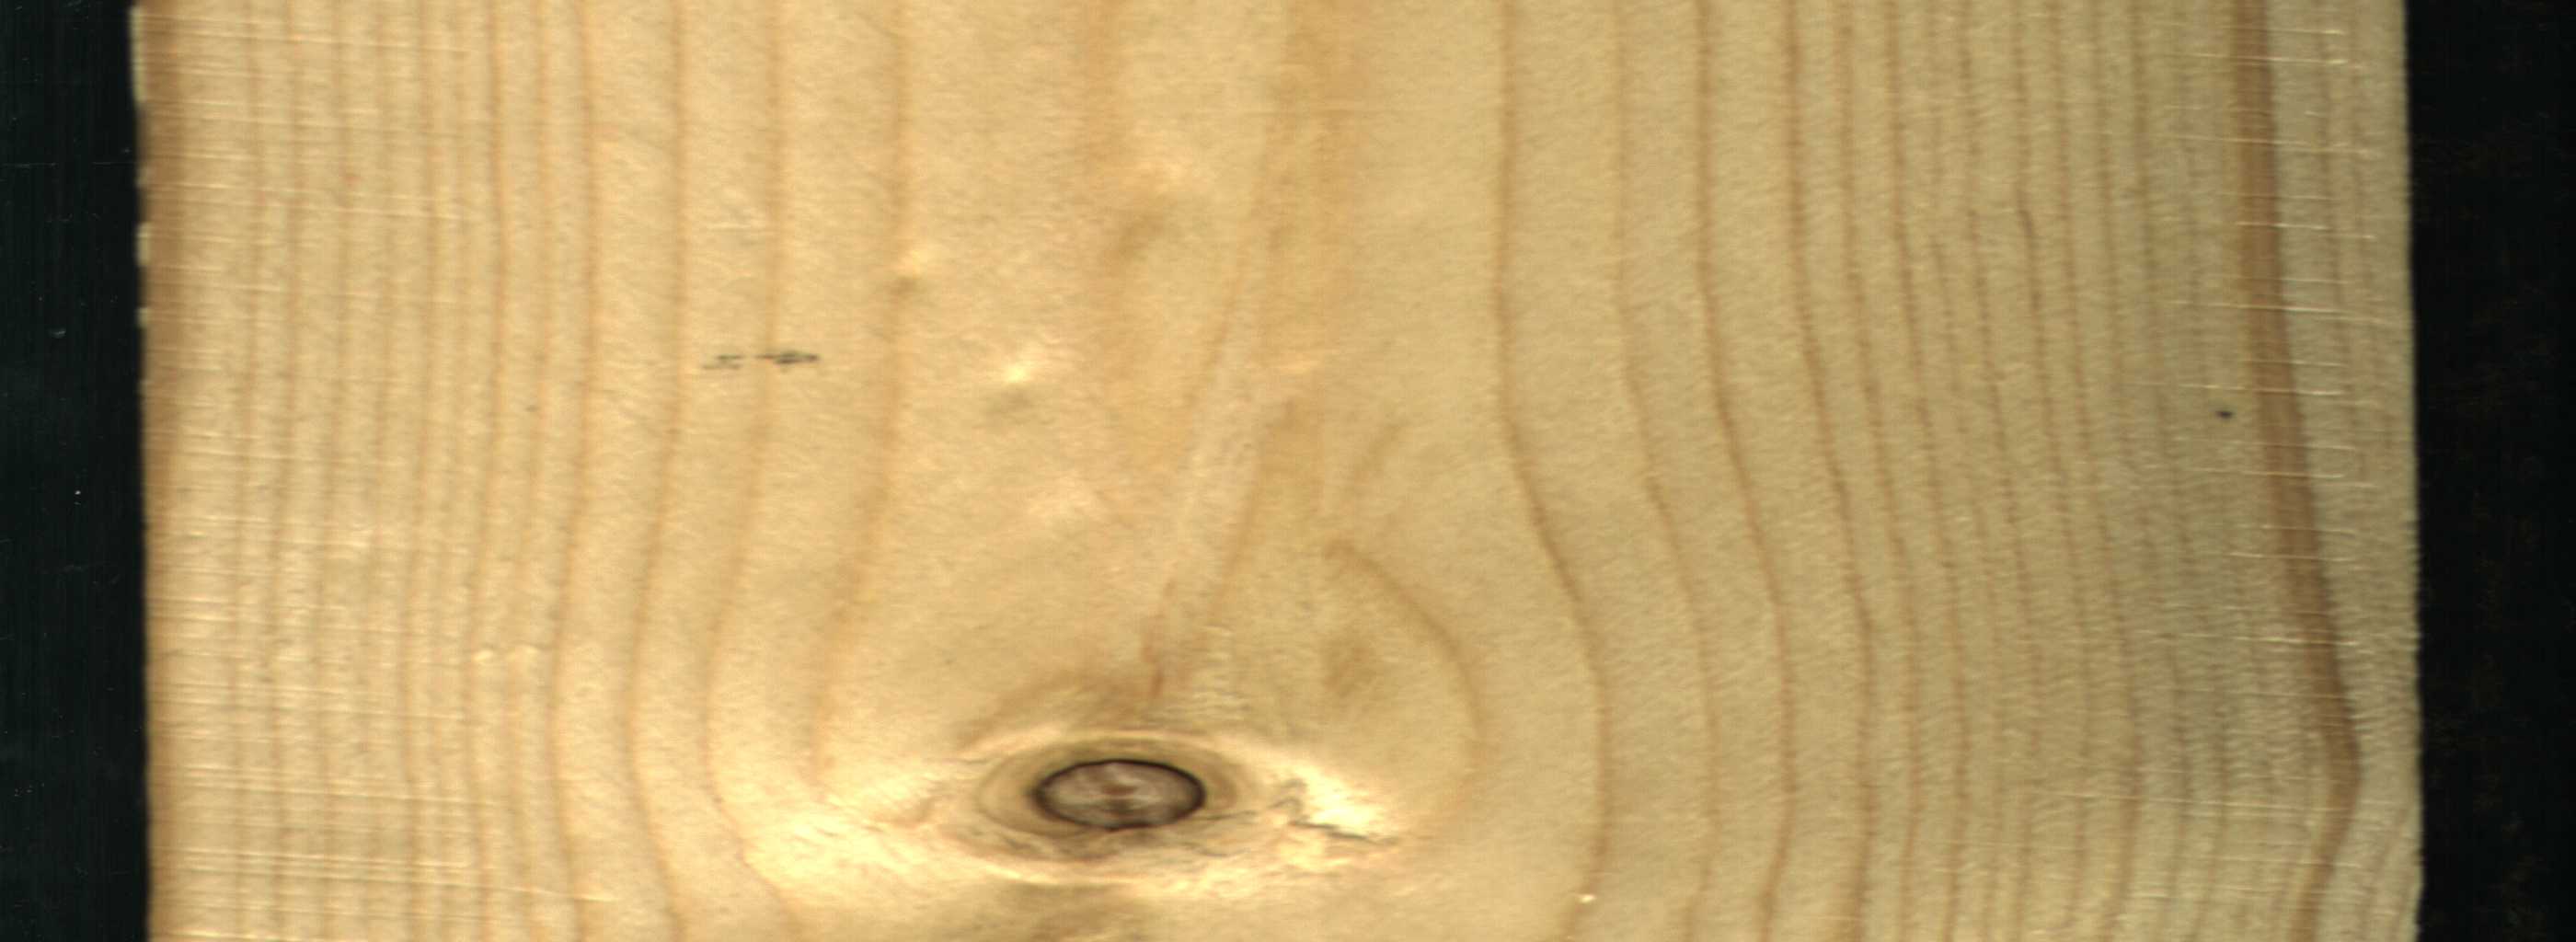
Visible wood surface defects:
Dead_Knot